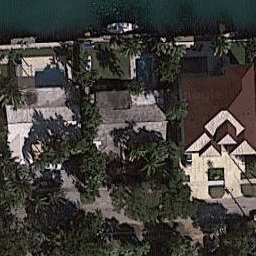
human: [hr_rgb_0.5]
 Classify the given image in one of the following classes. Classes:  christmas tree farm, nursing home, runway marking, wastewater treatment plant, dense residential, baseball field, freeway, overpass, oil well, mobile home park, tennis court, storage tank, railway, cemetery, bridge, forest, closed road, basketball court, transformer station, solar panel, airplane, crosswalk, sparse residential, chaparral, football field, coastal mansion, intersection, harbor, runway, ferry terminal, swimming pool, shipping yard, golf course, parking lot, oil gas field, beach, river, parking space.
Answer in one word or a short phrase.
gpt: coastal mansion